Question: We are all familiar with the problem of mixed scheme (http / https) content on a page.

I'm working on a site on which this is unavoidable. I . I know there are a ton of questions / answers on that.
What I need is simply to this (via JavaScript?) so I can tweak the page behavior (show a notice of degraded behavior or something). Any help?
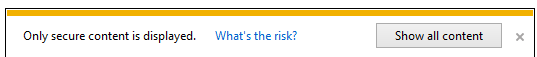
Answer: It's hacky, but I managed to fix this in all browsers with just JavaScript. Let me see if I can sketch it out.
We have this basic encrypted page:
'''
<html>
<body>
<div> stuff </div>
<iframe src="URL_WHICH_IS_MAYBE_INSECURE"></iframe>
</body>
</html>
'''
When 'URL_WHICH_IS_MAYBE_INSECURE' is https, all is good. But when 'URL_WHICH_IS_MAYBE_INSECURE' is http, IE will load the content unless the user OK's insecure/mixed content. I want to tell the user the page is kinda busted until they click allow. For reasons I can't go into, I know all the sites are trustworthy. Just some of them do not support SSL and the parent site needs to.
AFAIK, I cannot detect this dialog / semi-loaded state with JS. But what I can do is run JS over an insecure connection IF they allow it (which also makes the iframe go). So when 'URL_WHICH_IS_MAYBE_INSECURE' is http & the site is https (mixed) I add two bits of code + HTML.
'''
<html>
<body>
<div> stuff </div>
@if(needSpecialHandlingForMixedMode) {
<div id="secureWarn">
WARNING: This page has limited functionality, allow mixed content
</div>
}
<iframe src="URL_WHICH_IS_MAYBE_INSECURE"></iframe>
</body>
@if (needSpecialHandlingForMixedMode)
{
string baseUrl = Request.Url.SchemeAndHostAndPort().Replace("https", "http");
<script src="@baseUrl/scripts/security-warning.js"></script>
}
</html>
'''
and the script is
'''
$(document).ready(function(e) {
$("#secureWarn").remove();
});
'''
So it works like this.
1. If mixed-mode both the iframe and script will only load if the user allows it. This is not allowed by default in IE and is allowed by default in Chrome & FireFox.
2. If they do nothing (don't allow in IE, for example), it will keep the warning div visible.
3. If they do click it, the iframe loads, and now the script also runs (because it was insecure back to my server), this removes the warning from the page.
4. Happiness commences...
Hope this helps someone.
Cheers,
Michael